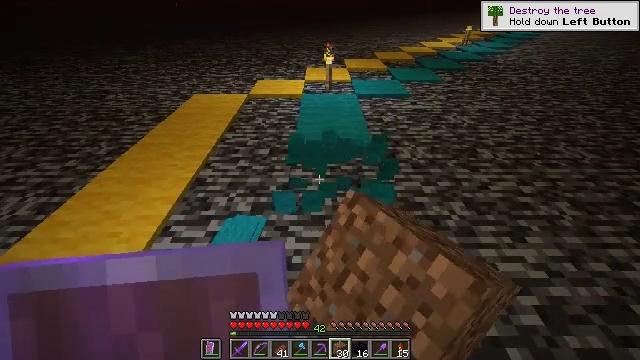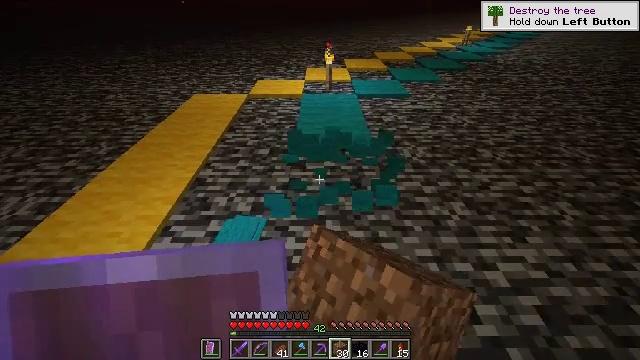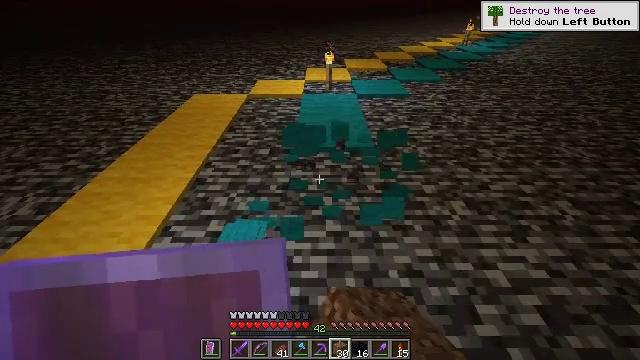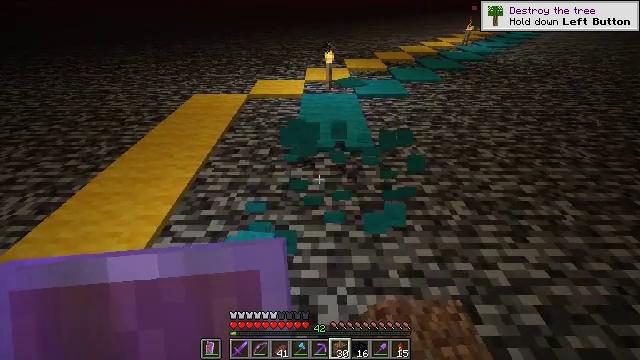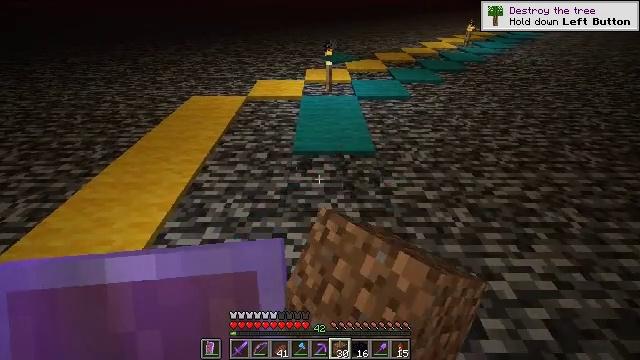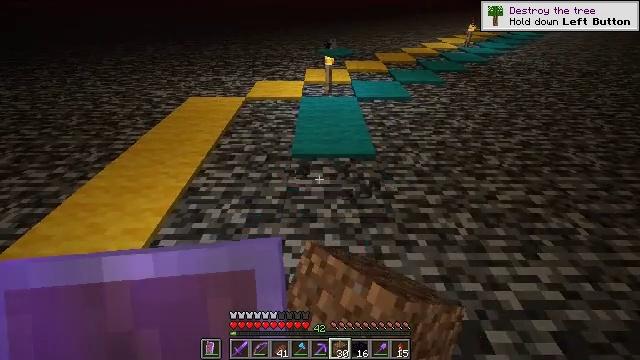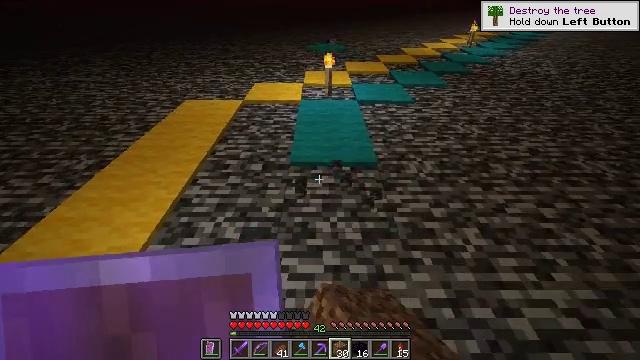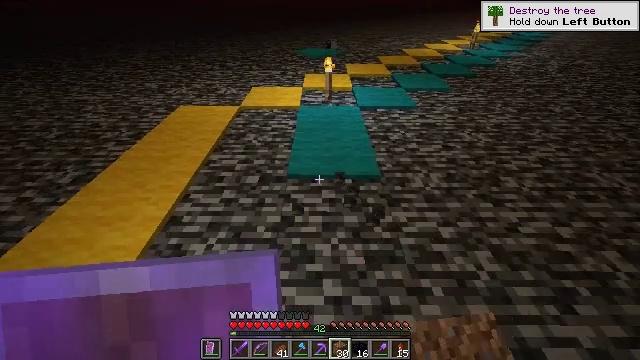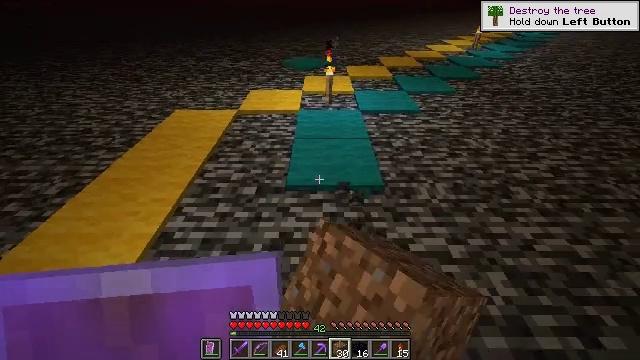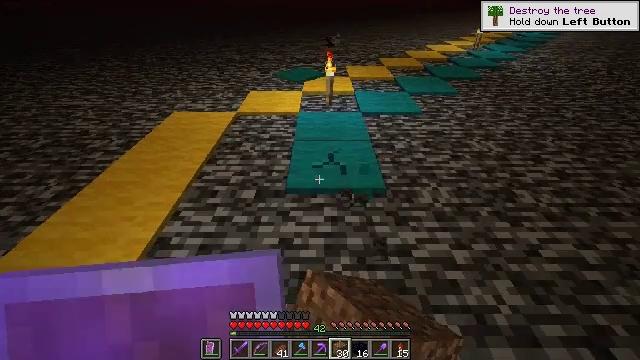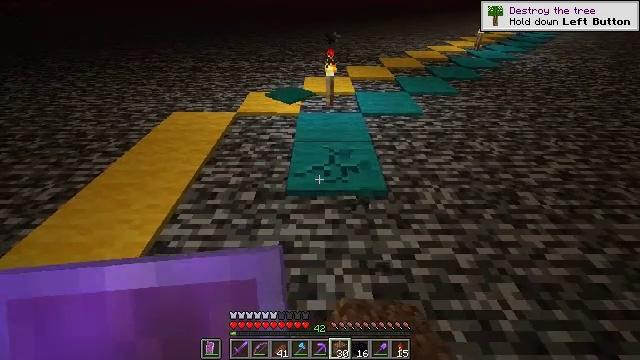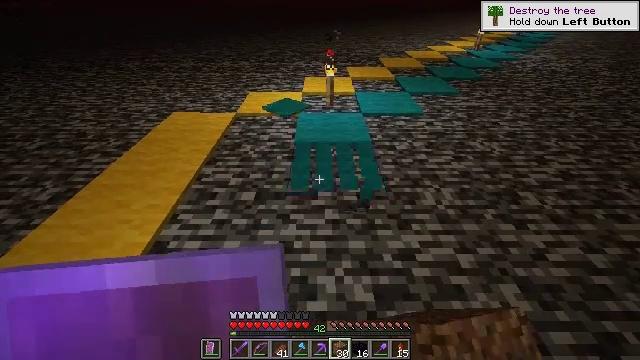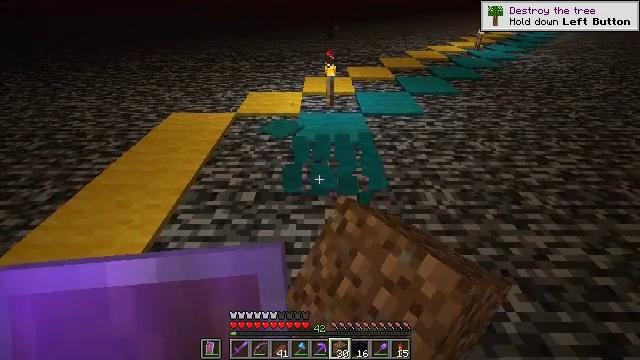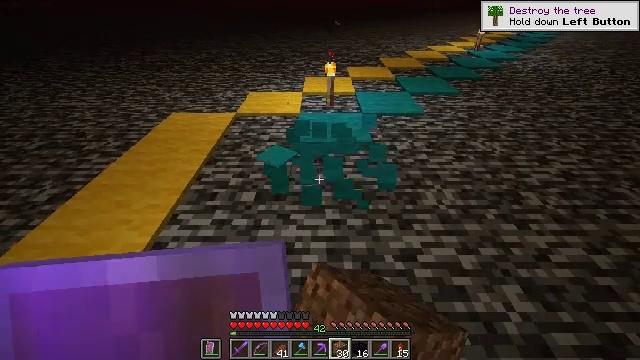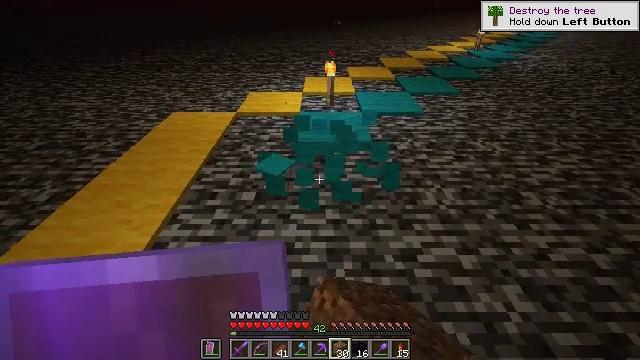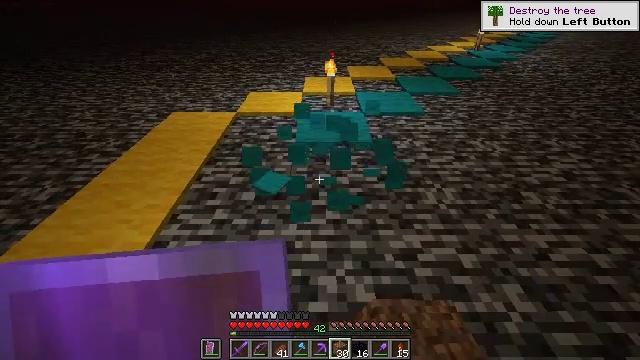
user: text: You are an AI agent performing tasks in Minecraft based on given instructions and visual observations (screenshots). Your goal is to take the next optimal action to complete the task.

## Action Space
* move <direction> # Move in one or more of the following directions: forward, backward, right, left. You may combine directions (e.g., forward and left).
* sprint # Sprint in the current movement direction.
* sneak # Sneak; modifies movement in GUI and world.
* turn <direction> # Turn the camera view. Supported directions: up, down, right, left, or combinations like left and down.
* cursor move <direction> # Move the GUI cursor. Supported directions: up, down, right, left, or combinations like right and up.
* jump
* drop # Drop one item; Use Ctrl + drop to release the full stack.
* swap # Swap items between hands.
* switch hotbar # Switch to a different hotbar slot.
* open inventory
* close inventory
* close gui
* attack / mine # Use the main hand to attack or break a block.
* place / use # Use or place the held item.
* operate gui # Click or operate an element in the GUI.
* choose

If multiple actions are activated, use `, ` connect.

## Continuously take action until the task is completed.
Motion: motion action
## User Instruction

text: mine block cyan carpet
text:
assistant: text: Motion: attack / mine
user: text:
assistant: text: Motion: attack / mine
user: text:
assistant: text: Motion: attack / mine
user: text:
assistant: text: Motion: move forward, attack / mine
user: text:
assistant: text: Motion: move forward, attack / mine
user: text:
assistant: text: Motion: move forward, attack / mine
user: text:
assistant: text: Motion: move forward, attack / mine
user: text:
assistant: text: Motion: attack / mine
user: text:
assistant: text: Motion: attack / mine
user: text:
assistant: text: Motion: attack / mine
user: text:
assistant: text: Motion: attack / mine
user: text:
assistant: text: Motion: attack / mine
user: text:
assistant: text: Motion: attack / mine
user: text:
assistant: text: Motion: attack / mine
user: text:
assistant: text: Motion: attack / mine
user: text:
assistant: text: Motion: move forward, attack / mine
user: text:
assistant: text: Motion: move forward, attack / mine
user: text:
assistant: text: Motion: move forward, attack / mine
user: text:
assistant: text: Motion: move forward and move left, turn right, attack / mine
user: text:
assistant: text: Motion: move forward and move left, turn right and up, attack / mine
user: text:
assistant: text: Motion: move forward and move left, turn right, attack / mine
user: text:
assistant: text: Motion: move forward and move left, attack / mine
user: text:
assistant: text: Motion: turn right, attack / mine
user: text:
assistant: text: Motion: turn right, attack / mine
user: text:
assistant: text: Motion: attack / mine
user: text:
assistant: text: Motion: turn right, attack / mine
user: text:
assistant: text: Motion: turn right, attack / mine
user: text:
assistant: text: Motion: move forward and move left, turn right and up, attack / mine
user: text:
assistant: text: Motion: attack / mine
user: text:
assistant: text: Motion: attack / mine